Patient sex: F
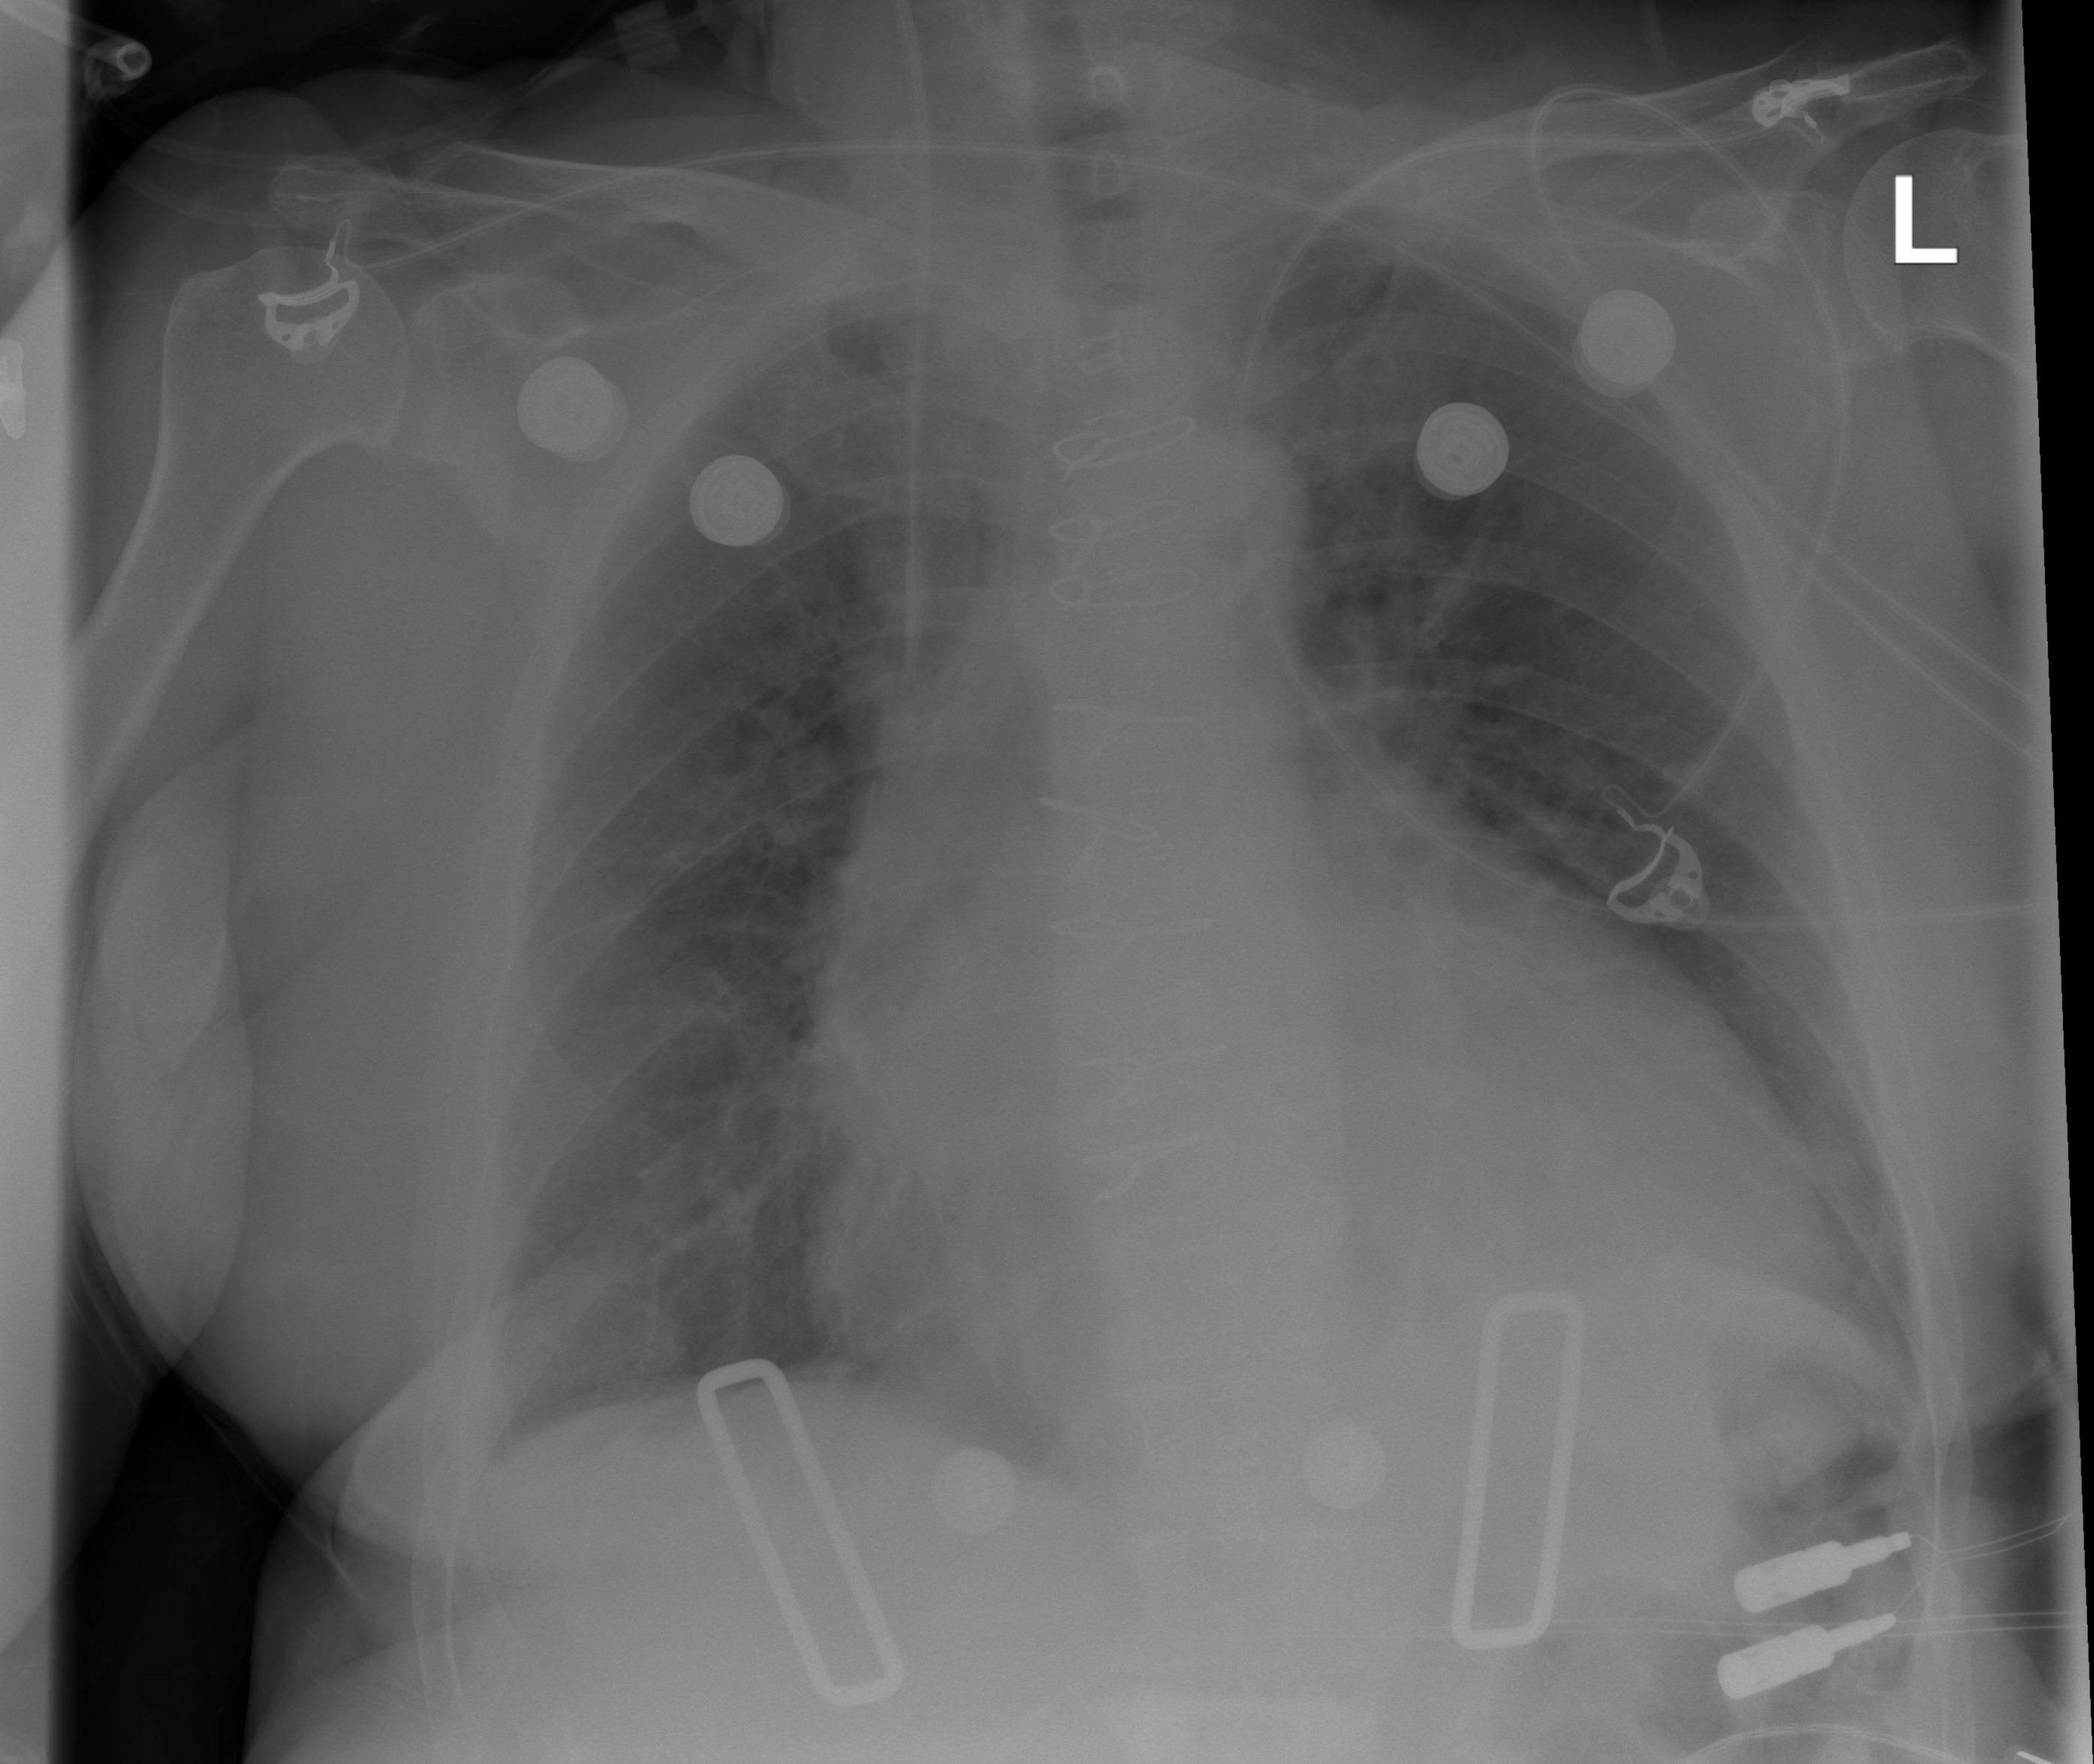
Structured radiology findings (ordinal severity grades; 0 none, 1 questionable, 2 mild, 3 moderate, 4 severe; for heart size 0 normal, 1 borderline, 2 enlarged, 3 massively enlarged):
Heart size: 2
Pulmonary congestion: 2
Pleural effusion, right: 2
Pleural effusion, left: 2
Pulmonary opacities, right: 0
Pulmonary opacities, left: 0
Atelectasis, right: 2
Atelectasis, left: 2